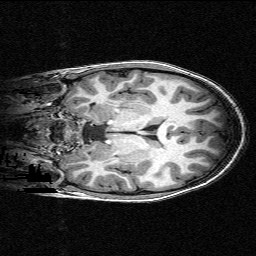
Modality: T1w
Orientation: coronal
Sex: female
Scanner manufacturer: siemens
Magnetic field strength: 3 T
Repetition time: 2.3 s
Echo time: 0.00336 s